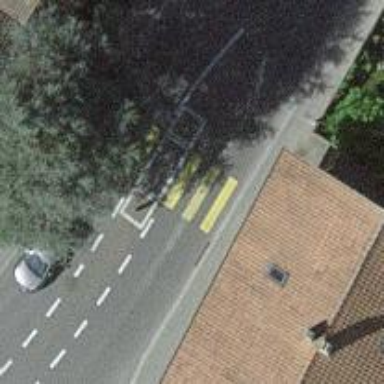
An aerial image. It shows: Asphalt sidewalk along the footway.